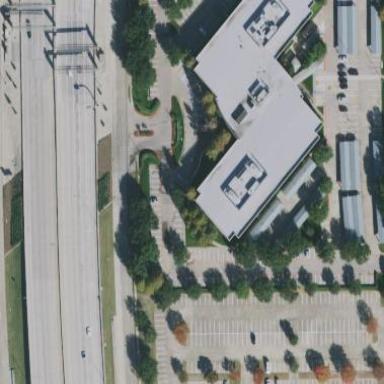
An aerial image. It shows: Commercial building.